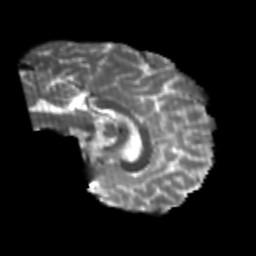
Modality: T2w
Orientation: sagittal
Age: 24
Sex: female
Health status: healthy
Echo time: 0.074 s